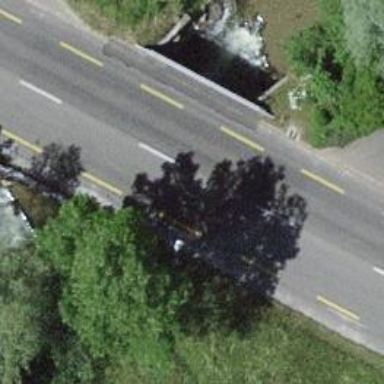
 featuring bridge and designated cycle lane."